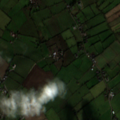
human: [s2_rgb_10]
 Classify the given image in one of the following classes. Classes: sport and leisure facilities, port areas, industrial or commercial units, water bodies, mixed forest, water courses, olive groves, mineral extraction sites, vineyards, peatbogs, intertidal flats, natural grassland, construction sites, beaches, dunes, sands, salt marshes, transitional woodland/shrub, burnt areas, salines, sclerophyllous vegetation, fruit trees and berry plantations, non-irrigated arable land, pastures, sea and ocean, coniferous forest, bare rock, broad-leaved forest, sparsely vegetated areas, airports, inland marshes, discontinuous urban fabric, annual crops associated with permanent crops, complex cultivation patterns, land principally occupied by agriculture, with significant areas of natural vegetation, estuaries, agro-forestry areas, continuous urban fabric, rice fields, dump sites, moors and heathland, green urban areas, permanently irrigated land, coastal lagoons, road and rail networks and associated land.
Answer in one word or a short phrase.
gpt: pastures